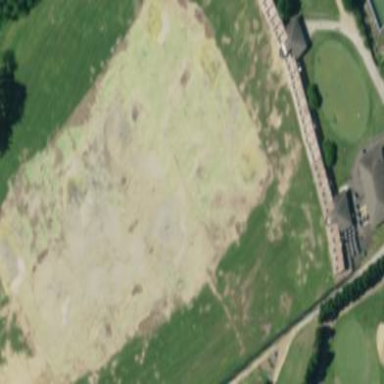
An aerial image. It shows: Grassy area designated as driving range for golf.